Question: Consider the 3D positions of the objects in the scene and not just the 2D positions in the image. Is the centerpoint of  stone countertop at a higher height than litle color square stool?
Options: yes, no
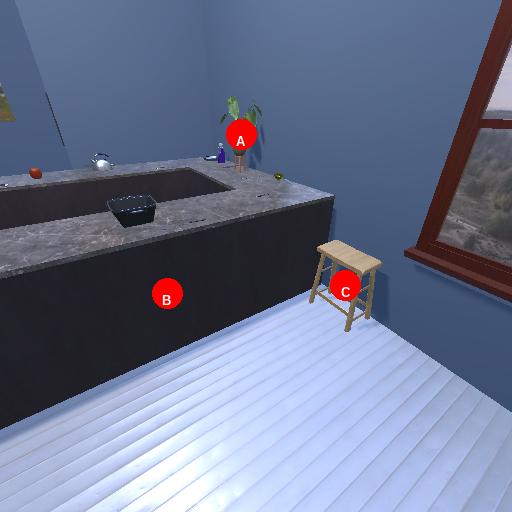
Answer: yes